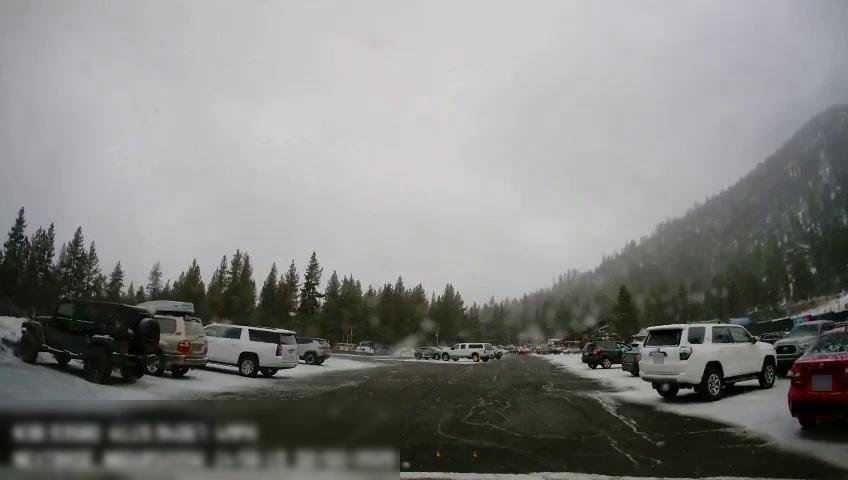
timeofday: Day
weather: Snowy
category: Vehicles | Car
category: Vehicles | SUV
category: Vehicles | SUV
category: Vehicles | Car
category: Vehicles | SUV
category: Vehicles | Truck
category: Vehicles | SUV
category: Vehicles | SUV
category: Vehicles | SUV
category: Vehicles | Car
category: Vehicles | Truck
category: Drivable Space